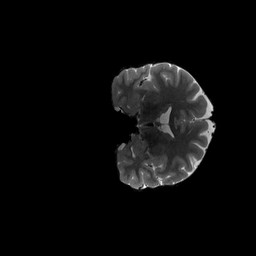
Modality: T2w
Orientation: coronal
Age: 25
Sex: female
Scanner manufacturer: siemens
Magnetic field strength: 3 T
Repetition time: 3.2 s
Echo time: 0.564 s